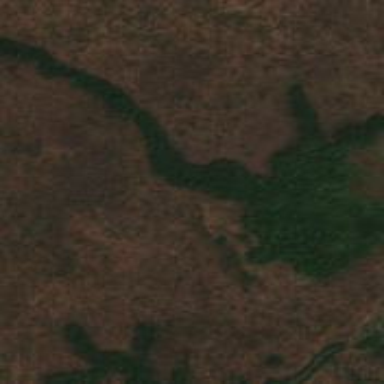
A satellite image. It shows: Forest area.